Question: I have an ASP.NET MVC 4 web site that includes Web API. The site is developed and tested with Visual Studio 2012 and .NET 4.5 on Windows 8 with IIS Express as web server.
Now it is deployed on a Windows 2008 R2 (SP1) Server with IIS 7.5. .NET 4.0 and 4.5 are installed. The application pool is running with .NET 4.0 in integrated pipeline mode.
For every request, no matter if GET or POST I get a 404 error. If I just enter a Web API Url in the browser (IE 9 opened locally on the server) to run a GET request I get a 404 page. If I issue a POST request from a Web API client application I get a 404 as well and the message:
> No HTTP resource was found that matches the request URI
Web API and MVC assemblies have the same version number in both projects.
Furthermore I have added the <URL> to the application. If I use a valid route like 'http://myserver/api/order/12' I get the following result:

For me this means that the correct route template 'Api/{Controller}/{Id}' has been found and correctly parsed into a controller 'Order' and 'Id=12'. The controller (derived from 'ApiController') exists in the web assembly where also all MVC controllers are.
However, I don't know what the status '000' could mean and why there is no "Route selecting" section displayed (which is normally the case even if the assembly doesn't contain a single 'ApiController', see screenshots on the linked page above). Somehow it looks like no 'ApiController' is found or even not searched for or the search fails silently.
The IIS log files don't show anything useful. Changing various application pool settings and using the same app pool for the test and the real application didn't help.
I am currently in the process to remove "features", configuration settings, third party assemblies, etc. from the application to bring it down to the small size of the test application in the end and hoping that at some point it starts to work.
Does somebody have a clue what the issue could be? Also any debugging or logging idea to possibly find the reason is very welcome.
Thanks to Darrel Miller's tip in the comments below I have integrated <URL>.
For the (GET) request URL 'http://myserver/api/order/12' I get the following:
-
> Message: 'http://localhost:50020/api/order/12'; Category:
System.Web.Http.RequestOperator: DefaultHttpControllerSelector; Operation: SelectController;
Message: Route="controller:order,id:12"; Category:
System.Web.Http.ControllersOperator: DefaultHttpControllerSelector; Operation: SelectController;
Message: Order; Category: System.Web.Http.ControllersOperator: HttpControllerDescriptor; Operation: CreateController;
Message: ; Category: System.Web.Http.ControllersOperator: DefaultHttpControllerActivator; Operation: Create; Message:
; Category: System.Web.Http.ControllersOperator: DefaultHttpControllerActivator; Operation: Create; Message:
MyApplication.ApiControllers.OrderController; Category:
System.Web.Http.ControllersOperator: DefaultContentNegotiator; Operation: Negotiate; Message: Typ = "String" ...
Operator: OrderController; Operation: Dispose; Message: ; Category:
System.Web.Http.Controllers
-
> Message: 'http://myserver/api/order/12'; Category:
System.Web.Http.RequestOperator: DefaultHttpControllerSelector; Operation: SelectController;
Message: Route="controller:order,id:12"; Category:
System.Web.Http.Controllers:Operator: DefaultContentNegotiator; Operation: Negotiate; Message:
Type = "HttpError" ...
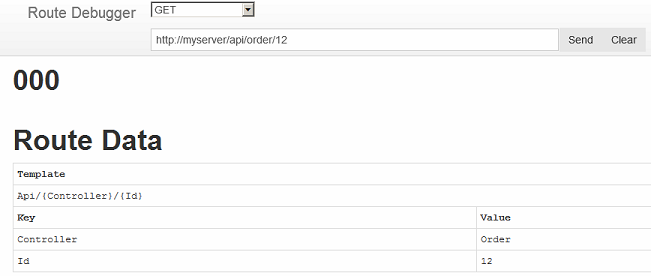
Answer: Thanks to <URL> was missing on the production server.
Although no 'ApiController' is in this assembly it seems to cause that controllers in assemblies - in this case my Web project's assembly - that are referencing the missing assembly are not found.
Apparently this behaviour is related to this piece of code from the <URL> source:
'''
List<Type> result = new List<Type>();
// Go through all assemblies referenced by the application
// and search for types matching a predicate
ICollection<Assembly> assemblies = assembliesResolver.GetAssemblies();
foreach (Assembly assembly in assemblies)
{
Type[] exportedTypes = null;
if (assembly == null || assembly.IsDynamic)
{
// can't call GetExportedTypes on a dynamic assembly
continue;
}
try
{
exportedTypes = assembly.GetExportedTypes();
}
catch (ReflectionTypeLoadException ex)
{
exportedTypes = ex.Types;
}
catch
{
// We deliberately ignore all exceptions when building the cache. If
// a controller type is not found then we will respond later with a 404.
// However, until then we don't know whether an exception at all will
// have an impact on finding a controller.
continue;
}
if (exportedTypes != null)
{
result.AddRange(exportedTypes.Where(x => IsControllerTypePredicate(x)));
}
}
'''
I don't know if it has to be this way and I am not quite convinced by the comment in the code but this 'catch ... continue' block is rather silent about a possible problem and it took me a huge amount of time and frustration to find it. I even knew that the 'ReportViewer' wasn't installed yet. I tried to install it and dependent assemblies but it was blocked by another running process on the server, so I decided to postpone the installation until I could contact the administrator and focus on MVC and WebAPI testing first - big mistake! Without Kiran's debugging code snippet I had never had the idea that the existence of a 'ReportViewer.dll' could have anything to do with controller type resolution.
In my opinion there is room for improvement for the average developer like me who doesn't have a deeper knowledge about the inner workings of Web API.
After installing the missing 'ReportViewer.dll' the problem disappeared.
Here are questions about the same symptom which the same reason:
- <URL>
I have issued a request for improvement on CodePlex:
<URL>
The issue has been fixed for WebAPI v5.0 RC. See the link above to the workitem and its comments section for details.